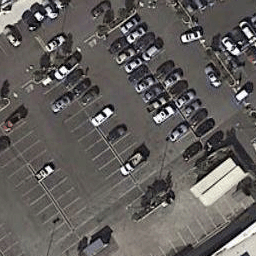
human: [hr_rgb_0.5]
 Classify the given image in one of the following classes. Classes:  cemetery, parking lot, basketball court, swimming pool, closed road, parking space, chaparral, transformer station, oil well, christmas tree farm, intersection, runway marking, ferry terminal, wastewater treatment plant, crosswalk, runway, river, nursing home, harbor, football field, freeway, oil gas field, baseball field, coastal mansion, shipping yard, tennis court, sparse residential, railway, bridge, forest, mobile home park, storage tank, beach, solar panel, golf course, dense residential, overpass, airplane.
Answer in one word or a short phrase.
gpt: parking lot